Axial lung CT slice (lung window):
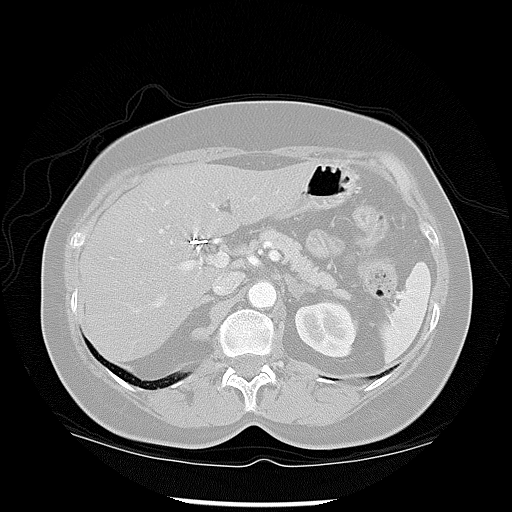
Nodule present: no